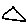
Label: triangle